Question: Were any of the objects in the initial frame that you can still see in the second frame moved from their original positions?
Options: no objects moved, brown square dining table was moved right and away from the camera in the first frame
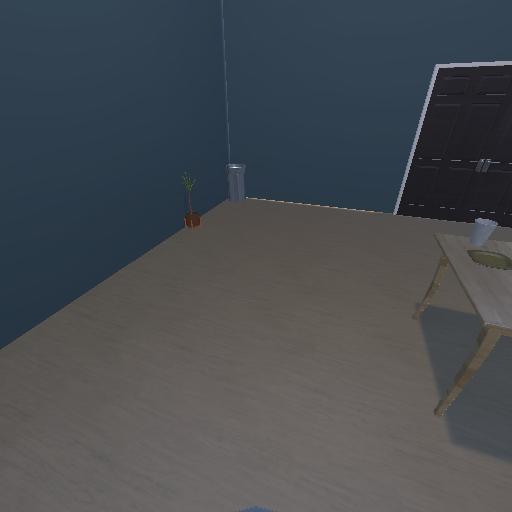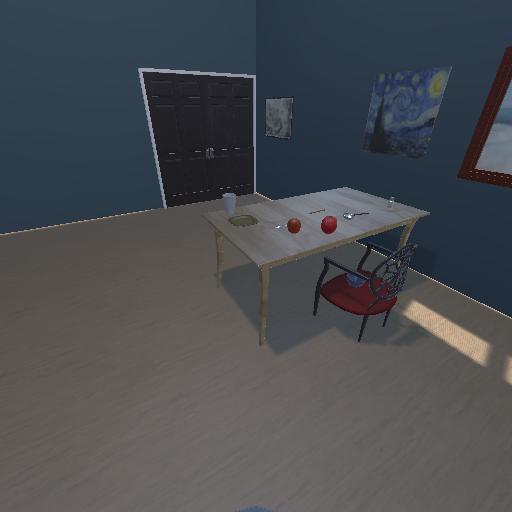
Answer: no objects moved